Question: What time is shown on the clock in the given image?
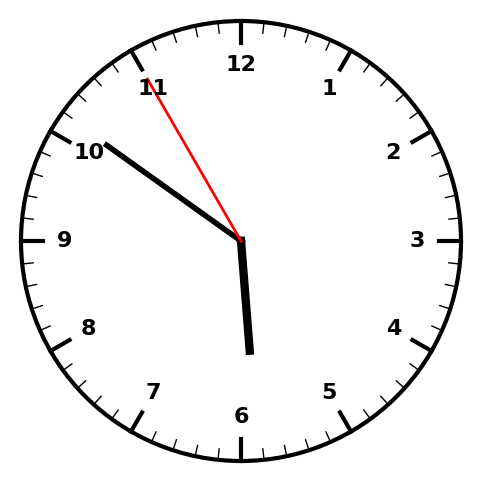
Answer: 05:50:55